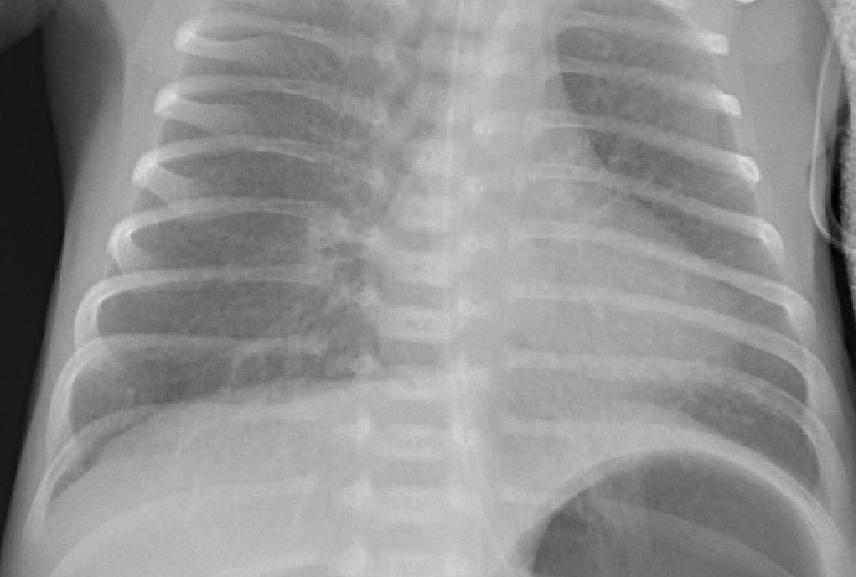
Diagnosis: PNEUMONIA